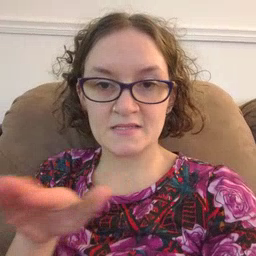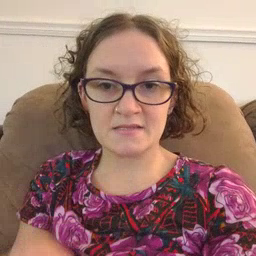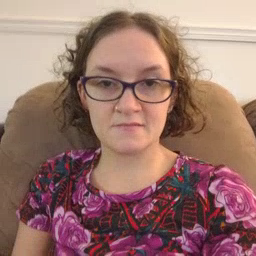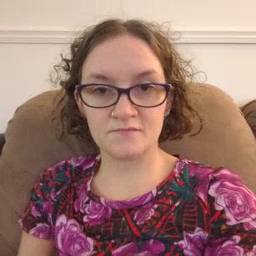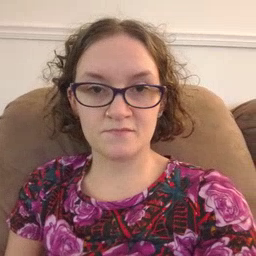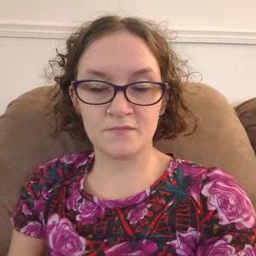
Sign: clean